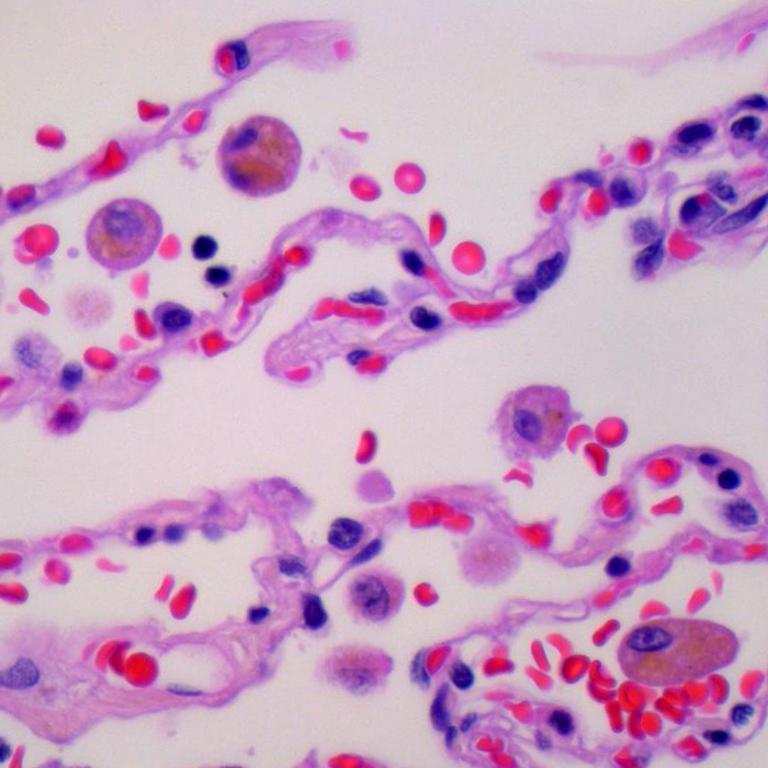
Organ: lung
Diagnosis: benign